Question: I saw this algorithm in an answer to this <URL>.
Does this correctly calculate standard deviation? Can someone walk me through why this works mathematically? Preferably working back from this formula:

'''
public class Statistics {
private int n;
private double sum;
private double sumsq;
public void reset() {
this.n = 0;
this.sum = 0.0;
this.sumsq = 0.0;
}
public synchronized void addValue(double x) {
++this.n;
this.sum += x;
this.sumsq += x*x;
}
public synchronized double calculateMean() {
double mean = 0.0;
if (this.n > 0) {
mean = this.sum/this.n;
}
return mean;
}
public synchronized double calculateStandardDeviation() {
double deviation = 0.0;
if (this.n > 1) {
deviation = Math.sqrt((this.sumsq - this.sum*this.sum/this.n)/(this.n-1));
}
return deviation;
}
}
'''
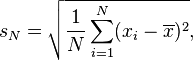
Answer: There is a <URL> at the start of the section I linked to.

By the way, I remember from somewhere that calculating this way can produce more error.
As you can see 'this.sumsq' can become huge.
Whereas calculating the normal way always has smaller intermediate values.
Anyway, I do use this online calculation a lot, because most of the time error didn't matter that much.